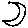
Label: moon